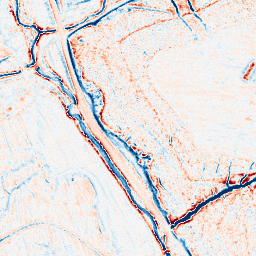
Category: classical
Decomposition family: gaussian_anisotropic
Decomposition parameters: sigma_x: 2
sigma_y: 2
Upsampling method: regularized
Upsampling parameters: scale: 2
lambda_reg: 0.001
Upsampling scale: 2